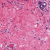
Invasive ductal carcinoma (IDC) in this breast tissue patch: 0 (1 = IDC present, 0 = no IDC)